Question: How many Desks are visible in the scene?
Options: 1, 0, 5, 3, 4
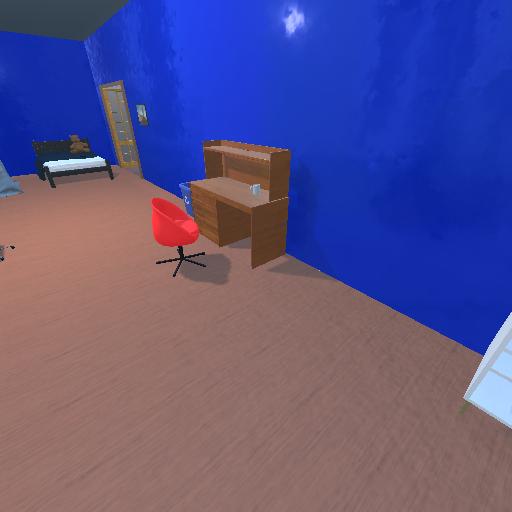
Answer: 1